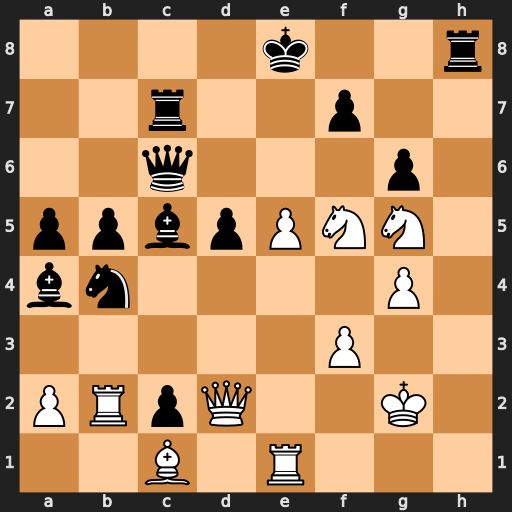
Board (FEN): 4k2r/2r2p2/2q3p1/ppbpPNN1/bn4P1/5P2/PRpQ2K1/2B1R3
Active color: w
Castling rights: k
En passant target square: -
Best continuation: Nd6+ Bxd6 exd6+